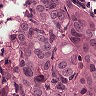
Metastatic tissue present: yes